Question: I'm trying to implement RFC2217 in my code but I can't understand how the last parity bit (46H and 28H) is generated.
I'm using RS485 to Ethernet device.
What will be the code, if I'm using 2400,E,8,1?
Is it: '55 AA 55 09 60 1B XX'?
- '1B'- 'XX'
User manual: page 42 in <URL>

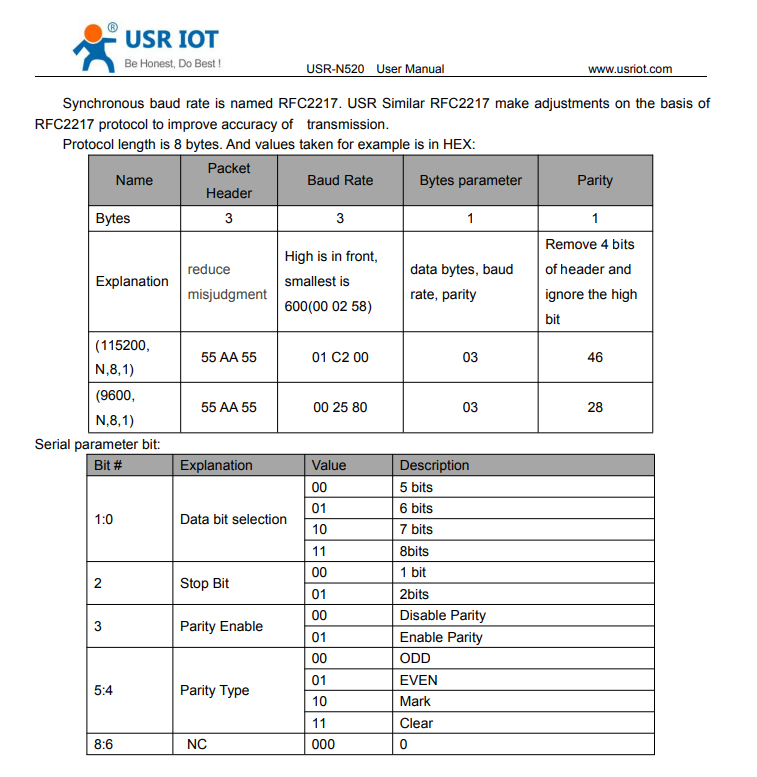
Answer: 1. In the field for the baud rate you missed the MSByte. This field shall be 00 09 60.
2. Yes, 1B for "E,8,1" is correct. BTW, the table lists 2 bits for the 1-bit fields of "stop bit" and "parity enable", which is quite irritating.
3. The field "parity" is actually just a sum, without the header and the MSBit cleared. (I don't grasp the text of the explanation, but the document seems to be low quality anyway.) 01 C2 00 03: 0x01 + 0xC2 + 0x00 + 0x03 = 0xC6; without bit 7 = 0x46. 00 25 80 03: 0x00 + 0x25 + 0x80 + 0x03 = 0xA8; without bit 7 = 0x28. Your telegram 00 09 60 1B: 0x00 + 0x09 + 0x60 + 0x1B = 0x84; without bit 7 = 0x04. So XX is 04.